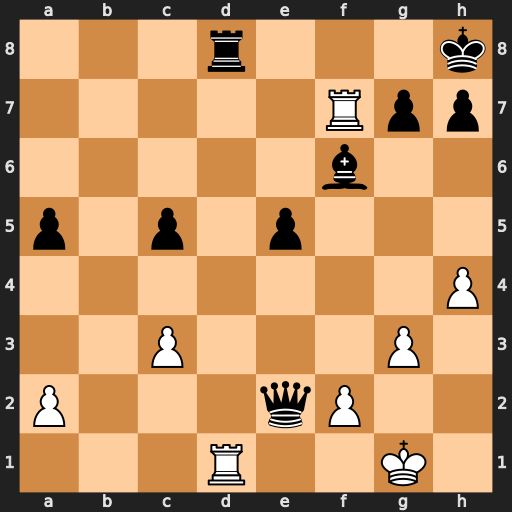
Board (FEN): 3r3k/5Rpp/5b2/p1p1p3/7P/2P3P1/P3qP2/3R2K1
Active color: w
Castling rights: -
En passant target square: -
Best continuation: Rxd8+ Bxd8 Rf8#